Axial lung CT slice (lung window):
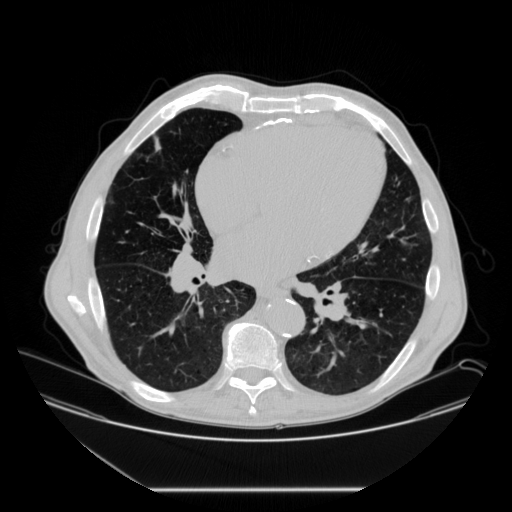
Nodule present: no